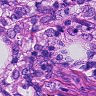
Metastatic tissue present: yes